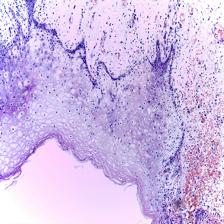
Diagnosis: Normal